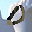
Label: 0